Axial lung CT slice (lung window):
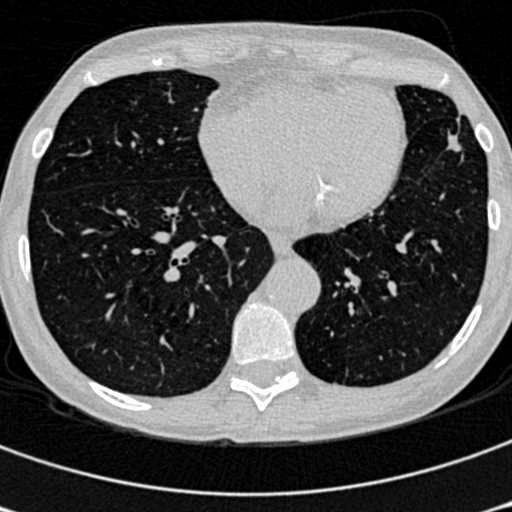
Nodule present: no